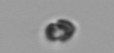
Label: Heterocapsa_rotundata